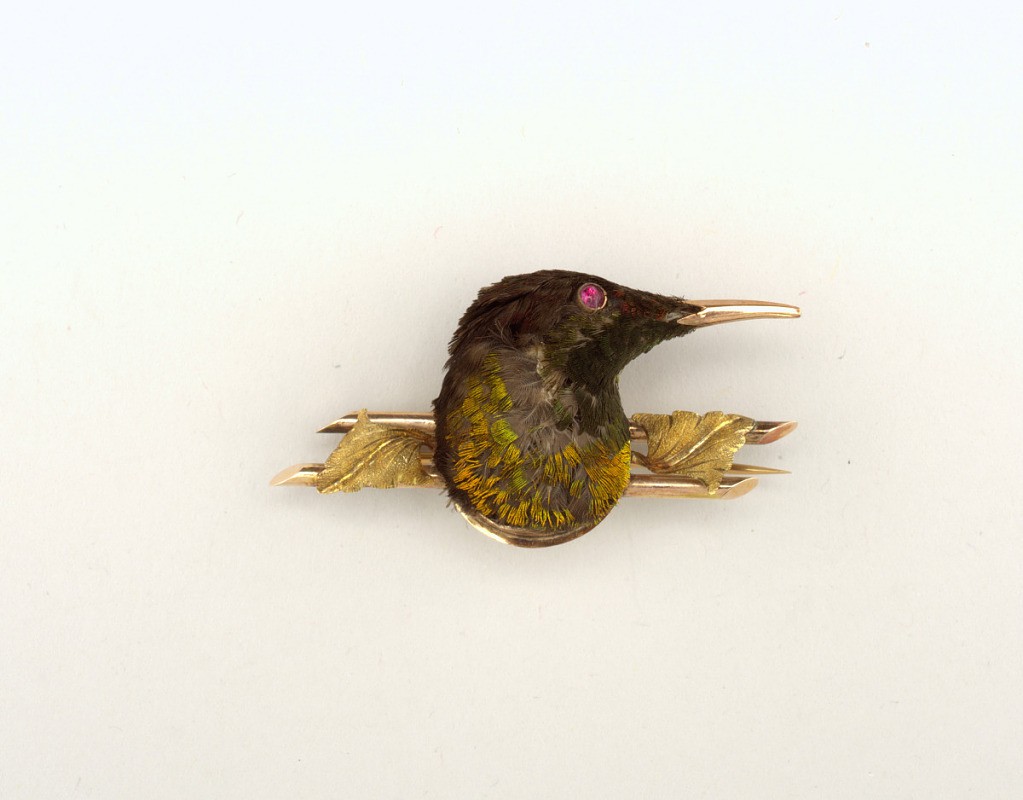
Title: Brooch
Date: ca. 1870
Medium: Sunbird head, gold
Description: Sunbird's head with irredescent brown, golden yellow and blue-green feathers, mounted on gold bar pin; a small gold leaf on either side of bird's head.